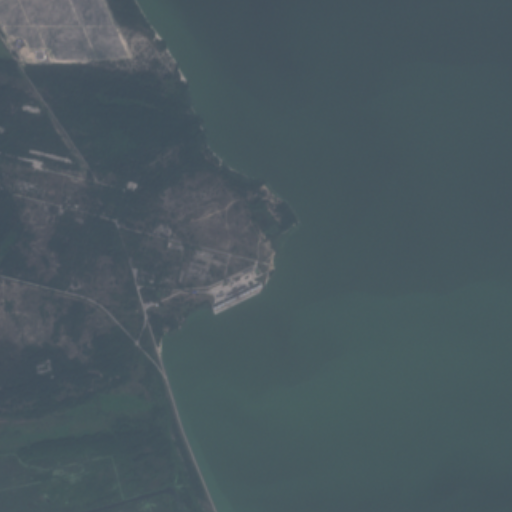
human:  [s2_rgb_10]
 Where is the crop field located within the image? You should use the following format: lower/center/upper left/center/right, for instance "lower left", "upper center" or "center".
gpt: The crop field is located in the upper left of the image.
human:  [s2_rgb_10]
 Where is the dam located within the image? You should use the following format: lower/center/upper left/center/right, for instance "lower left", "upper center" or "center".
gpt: The dam is located in the lower left of the image.
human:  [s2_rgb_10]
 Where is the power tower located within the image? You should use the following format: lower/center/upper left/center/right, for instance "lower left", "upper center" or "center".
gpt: The power tower is located in the lower left of the image.
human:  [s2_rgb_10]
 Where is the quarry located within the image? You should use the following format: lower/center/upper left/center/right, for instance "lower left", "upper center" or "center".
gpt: There is no quarry in the image.